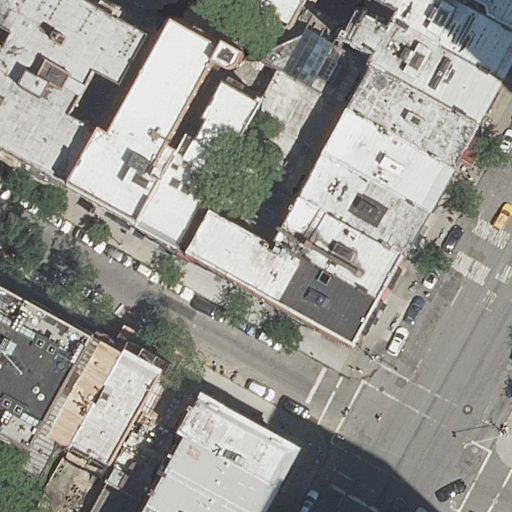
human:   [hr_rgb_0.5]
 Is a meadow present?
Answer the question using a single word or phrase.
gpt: no

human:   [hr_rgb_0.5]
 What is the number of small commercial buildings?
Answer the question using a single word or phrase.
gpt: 0

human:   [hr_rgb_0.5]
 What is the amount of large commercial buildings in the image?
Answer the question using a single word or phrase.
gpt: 0

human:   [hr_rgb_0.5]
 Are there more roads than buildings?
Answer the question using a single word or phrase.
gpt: no

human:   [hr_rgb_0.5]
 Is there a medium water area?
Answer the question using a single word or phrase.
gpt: no

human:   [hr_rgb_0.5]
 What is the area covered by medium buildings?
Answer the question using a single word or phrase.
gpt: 4498m2

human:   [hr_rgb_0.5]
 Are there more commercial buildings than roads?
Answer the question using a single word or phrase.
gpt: no

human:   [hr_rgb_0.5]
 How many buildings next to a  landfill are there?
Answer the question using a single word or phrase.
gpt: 0

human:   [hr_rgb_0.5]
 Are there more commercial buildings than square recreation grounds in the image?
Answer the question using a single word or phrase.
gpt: no

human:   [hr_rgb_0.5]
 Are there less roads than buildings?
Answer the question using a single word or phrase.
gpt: yes

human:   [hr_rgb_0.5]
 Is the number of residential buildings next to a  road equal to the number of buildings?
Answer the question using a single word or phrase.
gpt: yes

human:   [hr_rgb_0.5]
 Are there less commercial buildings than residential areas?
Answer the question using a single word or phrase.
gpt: no

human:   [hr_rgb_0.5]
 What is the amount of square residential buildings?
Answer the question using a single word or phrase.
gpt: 0

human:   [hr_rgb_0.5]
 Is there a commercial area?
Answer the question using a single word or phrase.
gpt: no

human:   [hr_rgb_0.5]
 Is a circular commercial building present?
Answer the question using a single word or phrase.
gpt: no

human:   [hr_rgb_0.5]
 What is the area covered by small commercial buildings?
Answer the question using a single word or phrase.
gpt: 0m2

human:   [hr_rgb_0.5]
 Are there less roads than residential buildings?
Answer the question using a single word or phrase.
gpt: yes

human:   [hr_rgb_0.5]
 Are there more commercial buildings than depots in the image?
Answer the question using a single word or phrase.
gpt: no

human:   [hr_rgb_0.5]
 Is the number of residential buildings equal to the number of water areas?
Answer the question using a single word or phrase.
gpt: no

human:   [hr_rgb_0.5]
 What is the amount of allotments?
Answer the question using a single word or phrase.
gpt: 0

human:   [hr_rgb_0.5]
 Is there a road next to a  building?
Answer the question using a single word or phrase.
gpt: yes

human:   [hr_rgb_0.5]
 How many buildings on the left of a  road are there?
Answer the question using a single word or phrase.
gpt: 13

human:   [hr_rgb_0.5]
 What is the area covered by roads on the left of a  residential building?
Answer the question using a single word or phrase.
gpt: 0m2

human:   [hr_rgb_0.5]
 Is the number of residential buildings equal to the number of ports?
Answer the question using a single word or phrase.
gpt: no

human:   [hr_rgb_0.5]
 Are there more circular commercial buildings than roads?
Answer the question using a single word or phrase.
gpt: no

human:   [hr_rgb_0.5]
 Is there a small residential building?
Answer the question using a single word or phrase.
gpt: yes

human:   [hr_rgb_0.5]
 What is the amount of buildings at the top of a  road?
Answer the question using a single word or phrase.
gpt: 12

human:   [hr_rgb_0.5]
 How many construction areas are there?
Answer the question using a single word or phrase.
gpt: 0

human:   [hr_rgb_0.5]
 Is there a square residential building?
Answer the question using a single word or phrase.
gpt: no

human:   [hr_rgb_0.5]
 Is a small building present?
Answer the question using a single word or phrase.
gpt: yes

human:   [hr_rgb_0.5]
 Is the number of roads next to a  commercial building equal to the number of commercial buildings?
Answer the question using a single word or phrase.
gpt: yes

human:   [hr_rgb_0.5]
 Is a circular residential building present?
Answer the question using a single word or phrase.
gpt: no

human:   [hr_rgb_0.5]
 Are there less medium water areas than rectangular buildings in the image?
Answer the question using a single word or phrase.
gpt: yes

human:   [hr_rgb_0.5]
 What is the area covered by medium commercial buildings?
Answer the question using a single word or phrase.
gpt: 0m2

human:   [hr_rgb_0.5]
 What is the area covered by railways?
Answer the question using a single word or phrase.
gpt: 0m2

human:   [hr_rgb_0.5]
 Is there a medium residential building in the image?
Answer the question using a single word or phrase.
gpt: yes